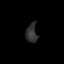
Tissue: prostate
Cell type: Myeloid cells
Senescence score: 0.7873
Nuclear area (px): 211
Mean DAPI intensity: 49.19